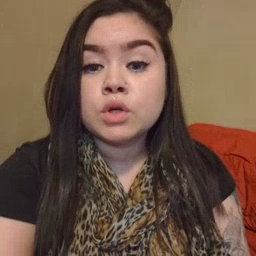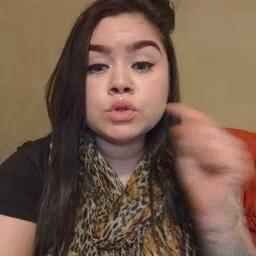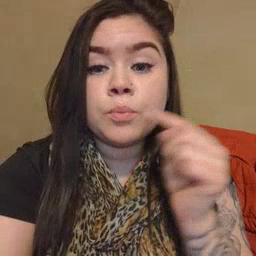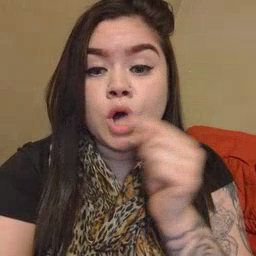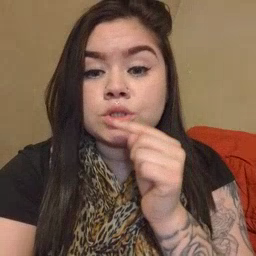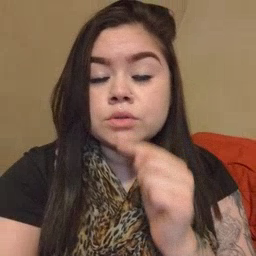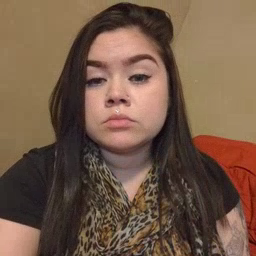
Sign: toothbrush